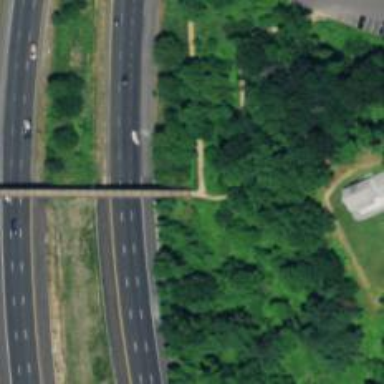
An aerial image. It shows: Path with excellent visibility. The path goes over viaduct bridge with beam structure.